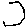
Label: hexagon